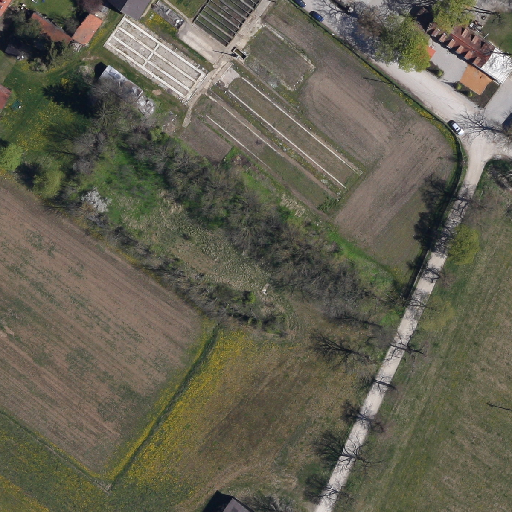
Referring expression: light-duty vehicle driving on the road